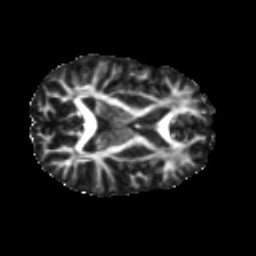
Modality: FA
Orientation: axial
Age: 29
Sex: female
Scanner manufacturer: ge
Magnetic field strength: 3 T
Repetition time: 7.8 s
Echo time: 0.0606 s